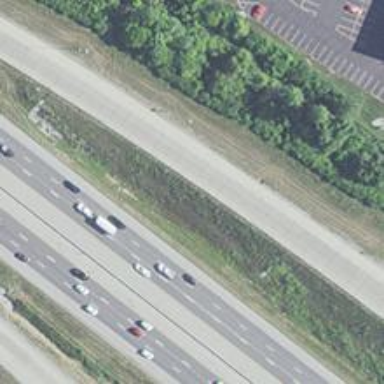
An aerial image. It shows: Onramp at motorway link.